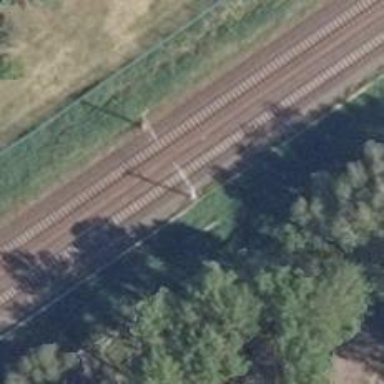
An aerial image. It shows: Catenary mast for power lines.